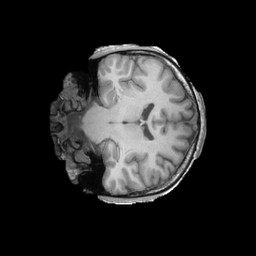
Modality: T1w
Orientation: coronal
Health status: ill
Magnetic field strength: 3 T